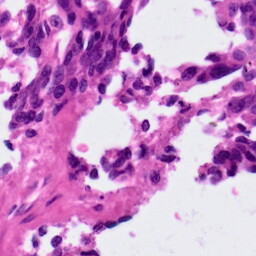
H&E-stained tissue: Ovarian